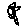
Label: flower